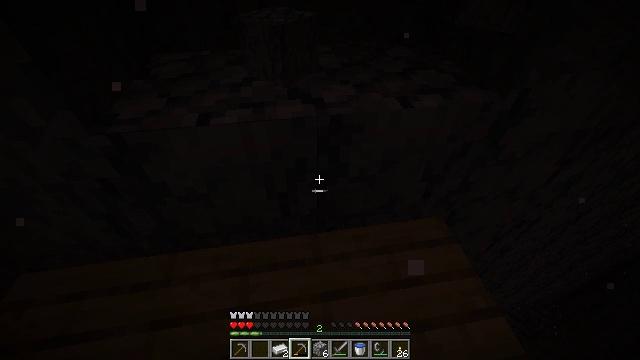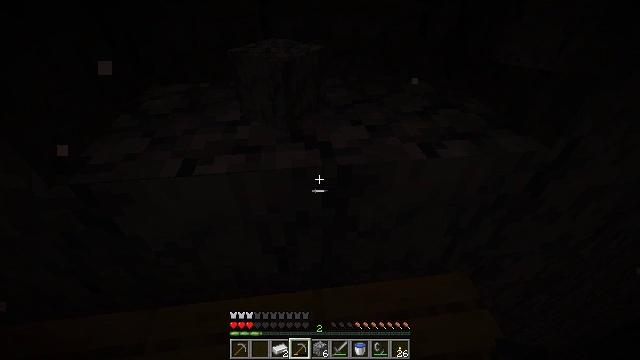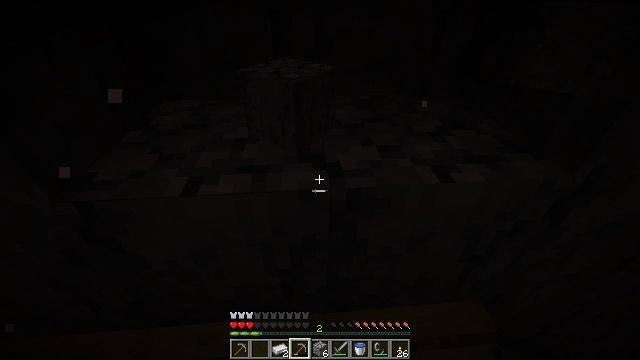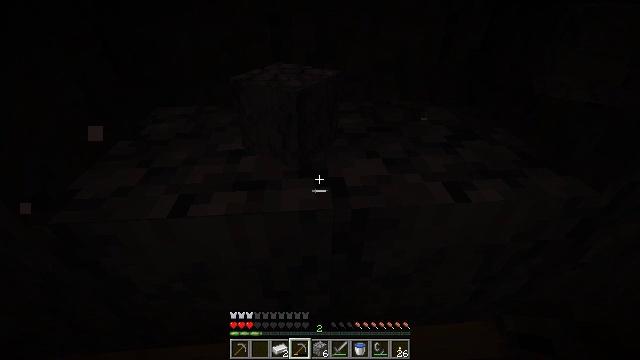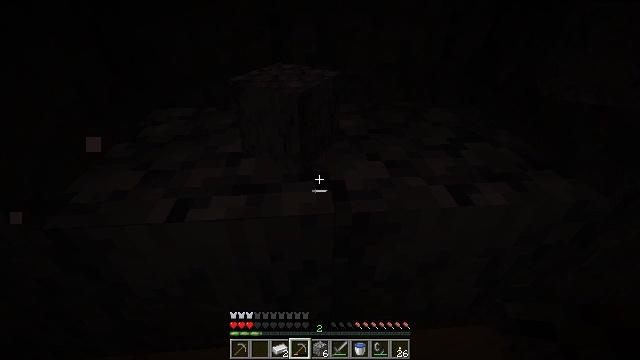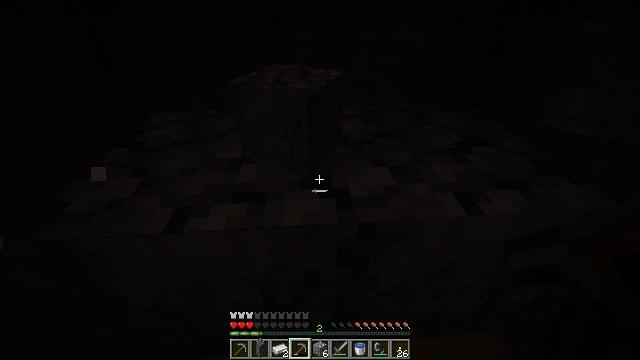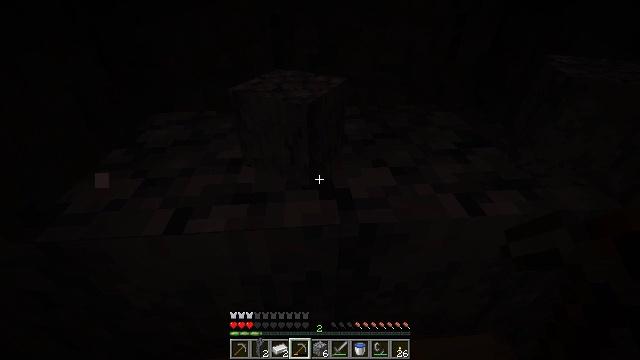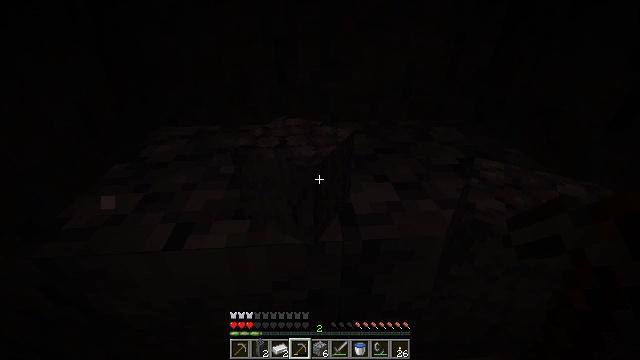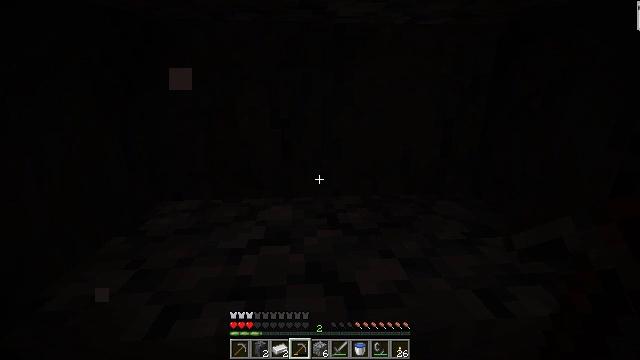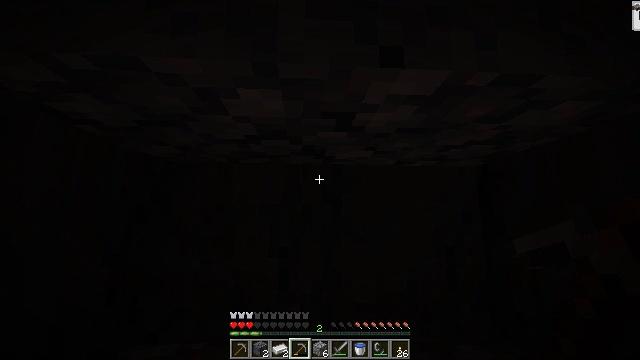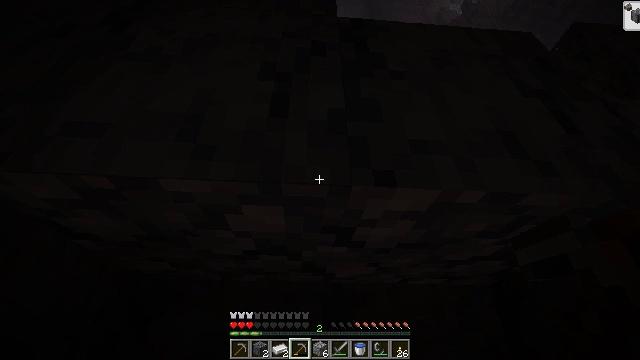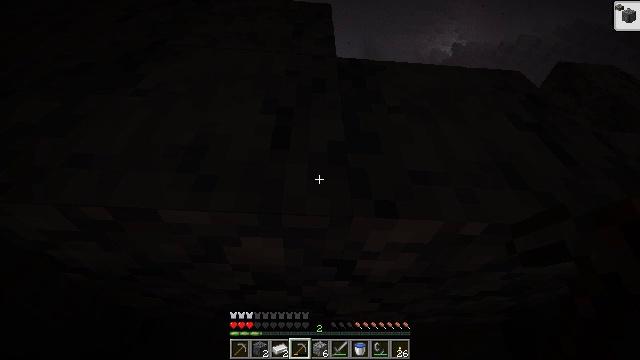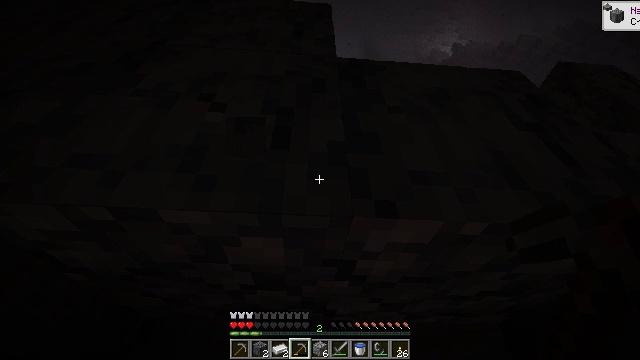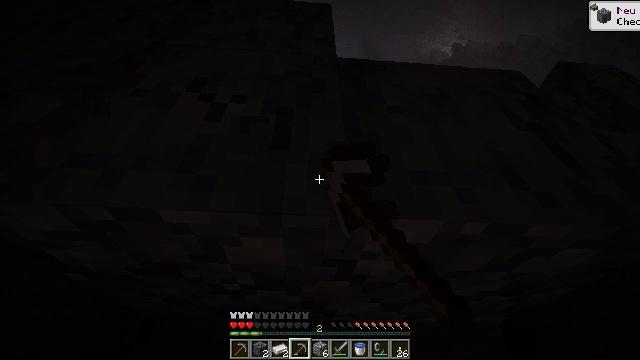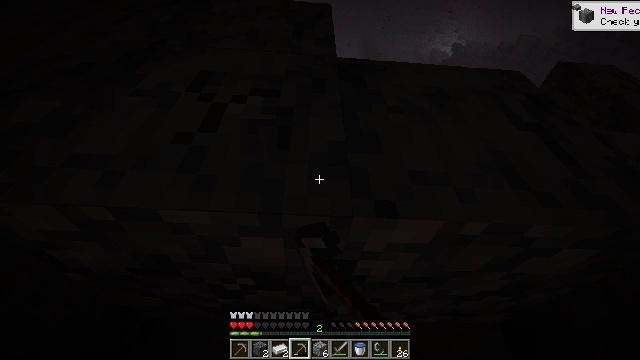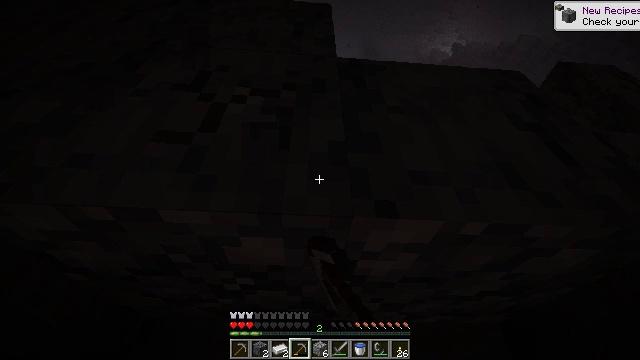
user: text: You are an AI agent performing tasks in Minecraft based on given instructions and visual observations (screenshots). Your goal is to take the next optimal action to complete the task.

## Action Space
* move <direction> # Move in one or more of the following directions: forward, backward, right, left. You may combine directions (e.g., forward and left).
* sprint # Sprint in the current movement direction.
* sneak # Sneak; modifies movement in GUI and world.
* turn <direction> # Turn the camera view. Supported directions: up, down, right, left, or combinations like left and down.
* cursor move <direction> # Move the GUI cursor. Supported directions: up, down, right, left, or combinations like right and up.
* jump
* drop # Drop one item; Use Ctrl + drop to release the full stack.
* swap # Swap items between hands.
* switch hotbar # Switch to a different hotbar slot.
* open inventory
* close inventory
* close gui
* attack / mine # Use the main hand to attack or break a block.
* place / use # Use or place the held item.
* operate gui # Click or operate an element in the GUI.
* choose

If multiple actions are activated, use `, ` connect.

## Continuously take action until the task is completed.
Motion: motion action
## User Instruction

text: Gather basalt from the ground.
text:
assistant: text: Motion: move forward, turn left and up
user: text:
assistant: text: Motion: turn left and up
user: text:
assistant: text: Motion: no_op
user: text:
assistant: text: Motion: no_op
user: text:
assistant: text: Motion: no_op
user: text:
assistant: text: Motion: no_op
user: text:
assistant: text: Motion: turn up
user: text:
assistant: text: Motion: turn up
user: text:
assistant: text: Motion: turn up
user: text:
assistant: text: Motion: turn up
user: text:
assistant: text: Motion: turn up
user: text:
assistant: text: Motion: attack / mine
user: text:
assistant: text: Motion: attack / mine
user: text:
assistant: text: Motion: attack / mine
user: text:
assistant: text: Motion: attack / mine
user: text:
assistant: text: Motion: attack / mine
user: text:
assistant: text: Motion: attack / mine
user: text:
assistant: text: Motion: attack / mine
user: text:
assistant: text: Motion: attack / mine
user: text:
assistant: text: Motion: attack / mine
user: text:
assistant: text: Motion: attack / mine
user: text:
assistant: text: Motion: attack / mine
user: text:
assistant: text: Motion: attack / mine
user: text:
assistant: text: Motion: attack / mine
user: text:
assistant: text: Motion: attack / mine
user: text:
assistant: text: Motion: attack / mine
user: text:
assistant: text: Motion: turn right, attack / mine
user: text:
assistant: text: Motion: turn right, attack / mine
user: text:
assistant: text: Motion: turn right and down, attack / mine
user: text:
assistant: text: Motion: turn right, attack / mine